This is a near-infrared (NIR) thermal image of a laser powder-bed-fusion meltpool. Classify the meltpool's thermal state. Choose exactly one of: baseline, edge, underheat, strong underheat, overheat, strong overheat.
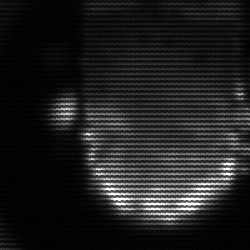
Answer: baseline